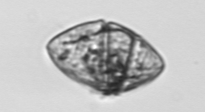
Label: Gyrodinium